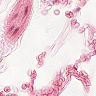
Metastatic tissue present: no